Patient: sex M, age 94
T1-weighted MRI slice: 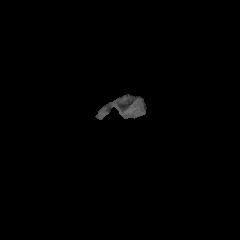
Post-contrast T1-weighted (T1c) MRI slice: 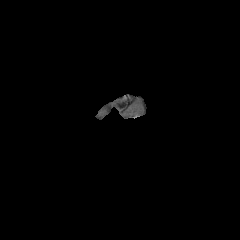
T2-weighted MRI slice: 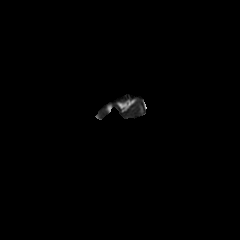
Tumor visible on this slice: yes
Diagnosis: Glioblastoma, IDH-wildtype
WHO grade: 4